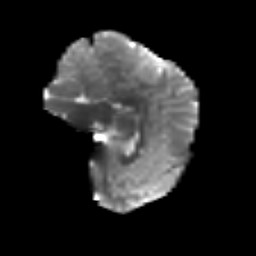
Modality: T2w
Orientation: sagittal
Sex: male
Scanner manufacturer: siemens
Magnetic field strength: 3 T
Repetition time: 5 s
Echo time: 0.071 s